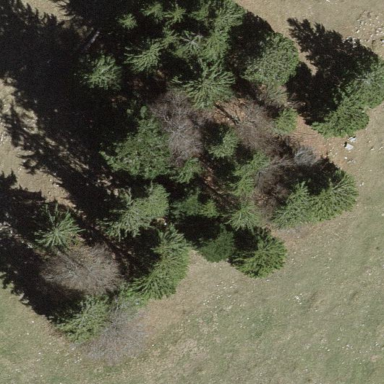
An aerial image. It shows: Forest area.